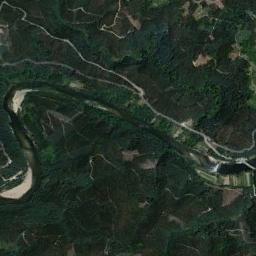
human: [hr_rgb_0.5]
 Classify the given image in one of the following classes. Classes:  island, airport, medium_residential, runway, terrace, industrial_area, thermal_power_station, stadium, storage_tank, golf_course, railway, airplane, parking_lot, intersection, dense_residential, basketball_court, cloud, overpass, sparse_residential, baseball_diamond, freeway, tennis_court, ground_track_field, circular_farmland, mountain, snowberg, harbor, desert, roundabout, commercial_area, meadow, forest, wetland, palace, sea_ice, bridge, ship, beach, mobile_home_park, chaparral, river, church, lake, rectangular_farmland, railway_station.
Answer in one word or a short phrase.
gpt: river